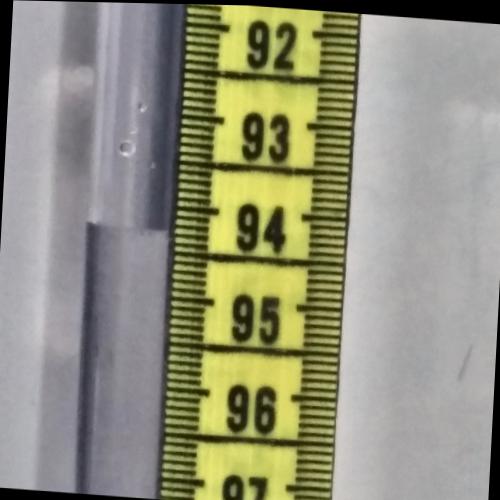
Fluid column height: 94.3 cm